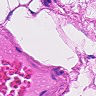
Metastatic tissue present: no